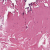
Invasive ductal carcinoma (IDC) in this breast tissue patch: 0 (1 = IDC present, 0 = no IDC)